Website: crate-barrel
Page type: stored-credit-cards
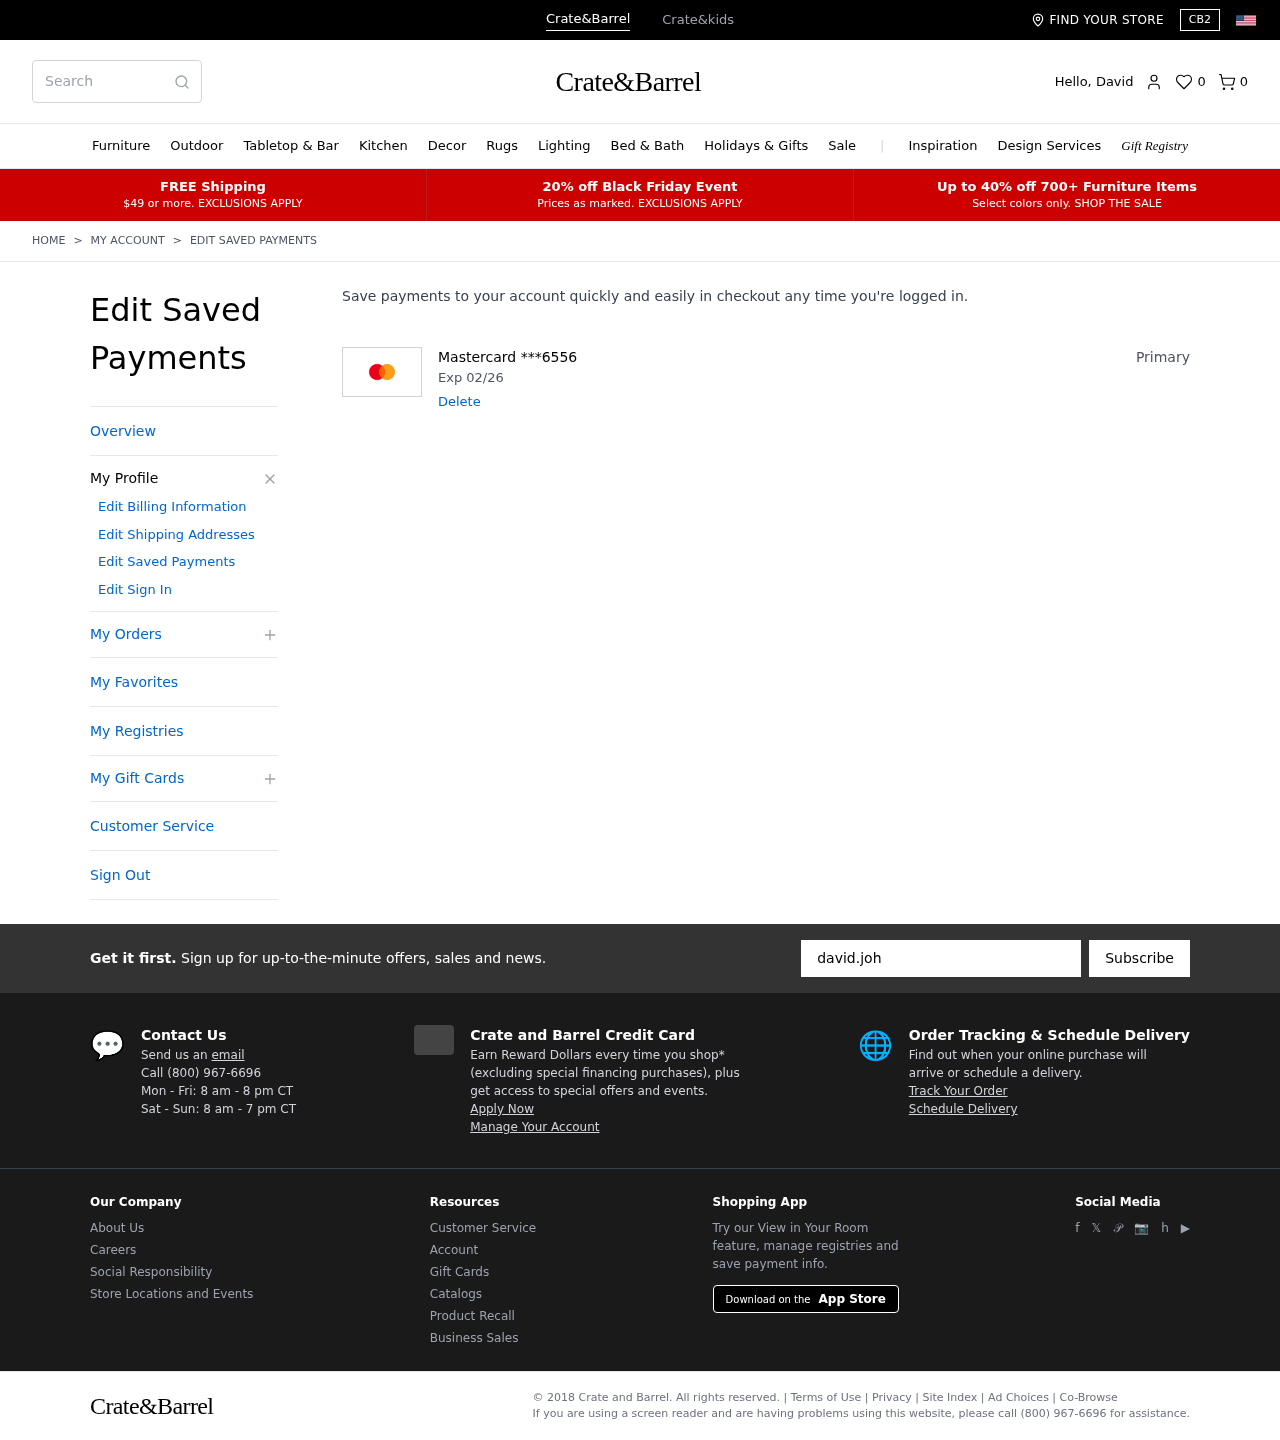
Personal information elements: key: PII_CARD_EXPIRY
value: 02/26
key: PII_CARD_LAST4
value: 6556
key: PII_CARD_TYPE
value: Mastercard
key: PII_FIRSTNAME
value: David
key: PII_EMAIL
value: david.johnson@gmail.com
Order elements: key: ORDER_NUM_ITEMS
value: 0
Search elements: key: HEADER_SEARCH
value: Search
Other elements: key: FAVORITES_COUNT
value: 0